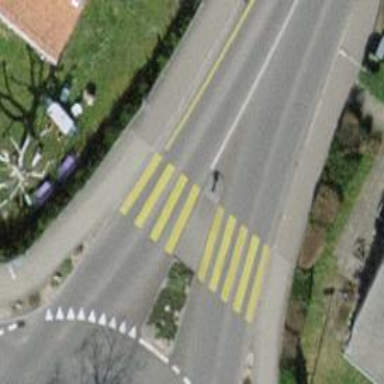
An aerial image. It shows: Uncontrolled zebra crossing with pedestrian island.